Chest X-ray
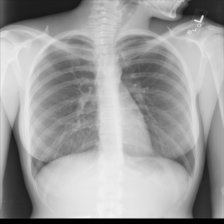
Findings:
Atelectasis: negative
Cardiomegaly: negative
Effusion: negative
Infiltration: negative
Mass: negative
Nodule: negative
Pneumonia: negative
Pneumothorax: negative
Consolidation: negative
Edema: negative
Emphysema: negative
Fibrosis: negative
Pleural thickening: negative
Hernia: negative